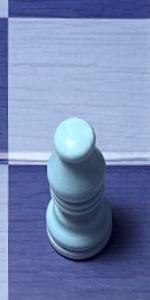
Label: Bishop_White